Question: I get an exception thrown, when I try to remove an item from a list view.
'''
itemListView.Items.Remove(itemListView.SelectedItems[0]);
'''
This is my remove Statement at the time, while I already tried different variations.. (SelectedItem, For-Each-Loop, ..).
In my Windows Store application I am showing a list of items. The user now clicks on one of those and presses a button which calls the handler to remove that one selected item (user can only select one item at a time).
Here is the exception that is thrown at the exact line from above:

Thanks for your help!
Edit: Additional Informations:
The List Items are Objects of some Class.
Debugger not that helpful :(
'''
'someAppName.exe' (CLR v4.0.30319: Immersive Application Domain): Loaded 'C:\windowsssembly\GAC_MSIL\Microsoft.VisualStudio.Debugger.Runtime
.0.0.0__b03f5f7f11d50a3a\Microsoft.VisualStudio.Debugger.Runtime.DLL'.
'someAppName.exe' (CLR v4.0.30319: Immersive Application Domain): Loaded 'C:\windows\Microsoft.Netssembly\GAC_MSIL\Microsoft.Csharp4.0_4.0.0.0__b03f5f7f11d50a3a\Microsoft.Csharp.dll'. Skipped loading symbols. Module is optimized and the debugger option 'Just My Code' is enabled.
'''
The Handler that is called consists of only that one line.
SelectedIndex throws the same exception.
No Events attached.
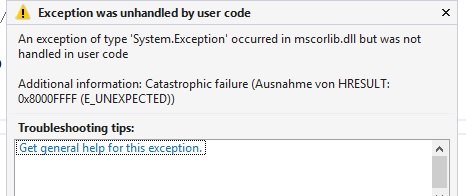
Answer: Well, I was just being stupid.
I tried to Change a variable that was bound directly instead of changing the source of the binding.